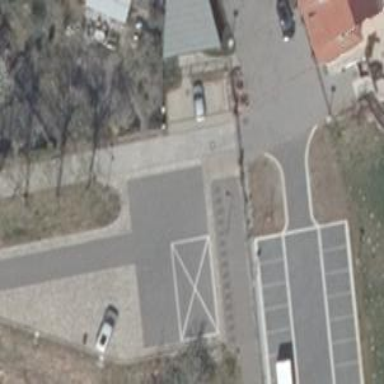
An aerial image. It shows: Footway.